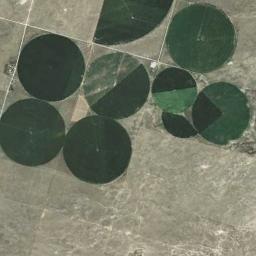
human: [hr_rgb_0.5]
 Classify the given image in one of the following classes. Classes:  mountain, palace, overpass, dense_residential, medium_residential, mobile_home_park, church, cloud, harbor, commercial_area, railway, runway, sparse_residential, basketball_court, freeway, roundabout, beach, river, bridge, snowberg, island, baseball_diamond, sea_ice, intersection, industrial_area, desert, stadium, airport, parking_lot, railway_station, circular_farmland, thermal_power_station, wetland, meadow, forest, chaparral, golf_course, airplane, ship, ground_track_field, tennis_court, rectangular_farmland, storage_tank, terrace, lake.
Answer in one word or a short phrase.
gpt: circular_farmland